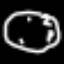
Label: clock